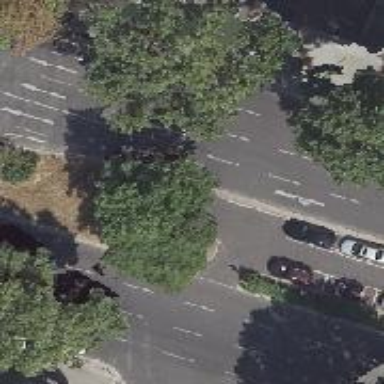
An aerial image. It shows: Service road with asphalt surface and parallel parking lanes on both sides.